Question: I strain to read the tabs in the source code editor of Visual Studio 2012.
I don't even understand what the different colors mean? They seem totally random. Black on brown or black on blue.... who choose that?

So I would like to turn off the colouring for the tabs and revert to black on white, or a light grey.
I've looked in:
> Options>> Environment (General / Font and Colors)
but I cant see anything relevant. So how can I do this please?
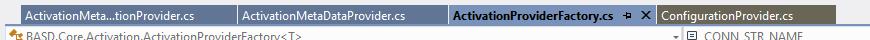
Answer: Looks like you might have <URL> installed? If so turn off Custom Document Well or look in the , there is an option to set colour to Visual Studio.